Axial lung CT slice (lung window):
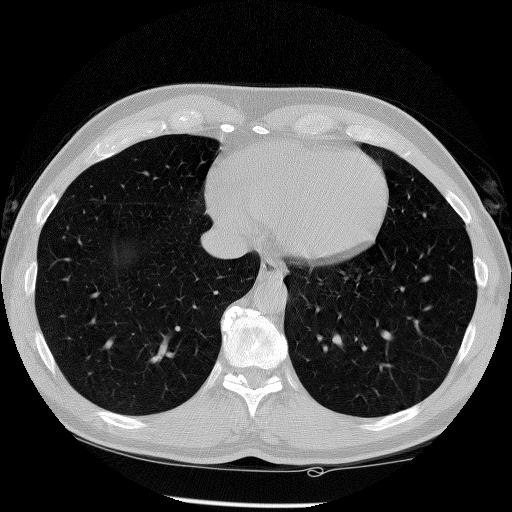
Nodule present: no